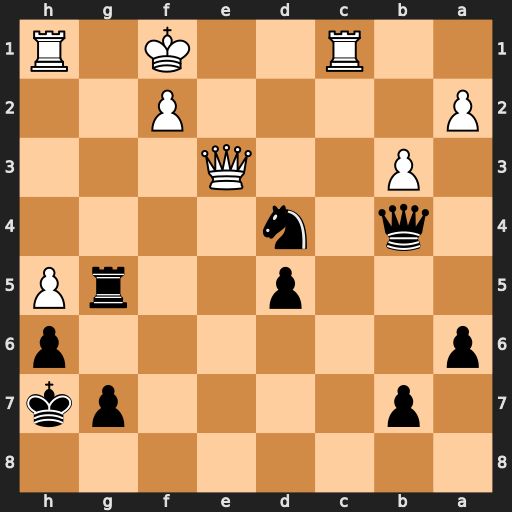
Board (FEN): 8/1p4pk/p6p/3p2rP/1q1n4/1P2Q3/P4P2/2R2K1R
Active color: b
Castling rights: -
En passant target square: -
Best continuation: Qb5+ Ke1 Re5